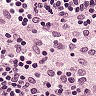
Metastatic tissue present: no